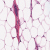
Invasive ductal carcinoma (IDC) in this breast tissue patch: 0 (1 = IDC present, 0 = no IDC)